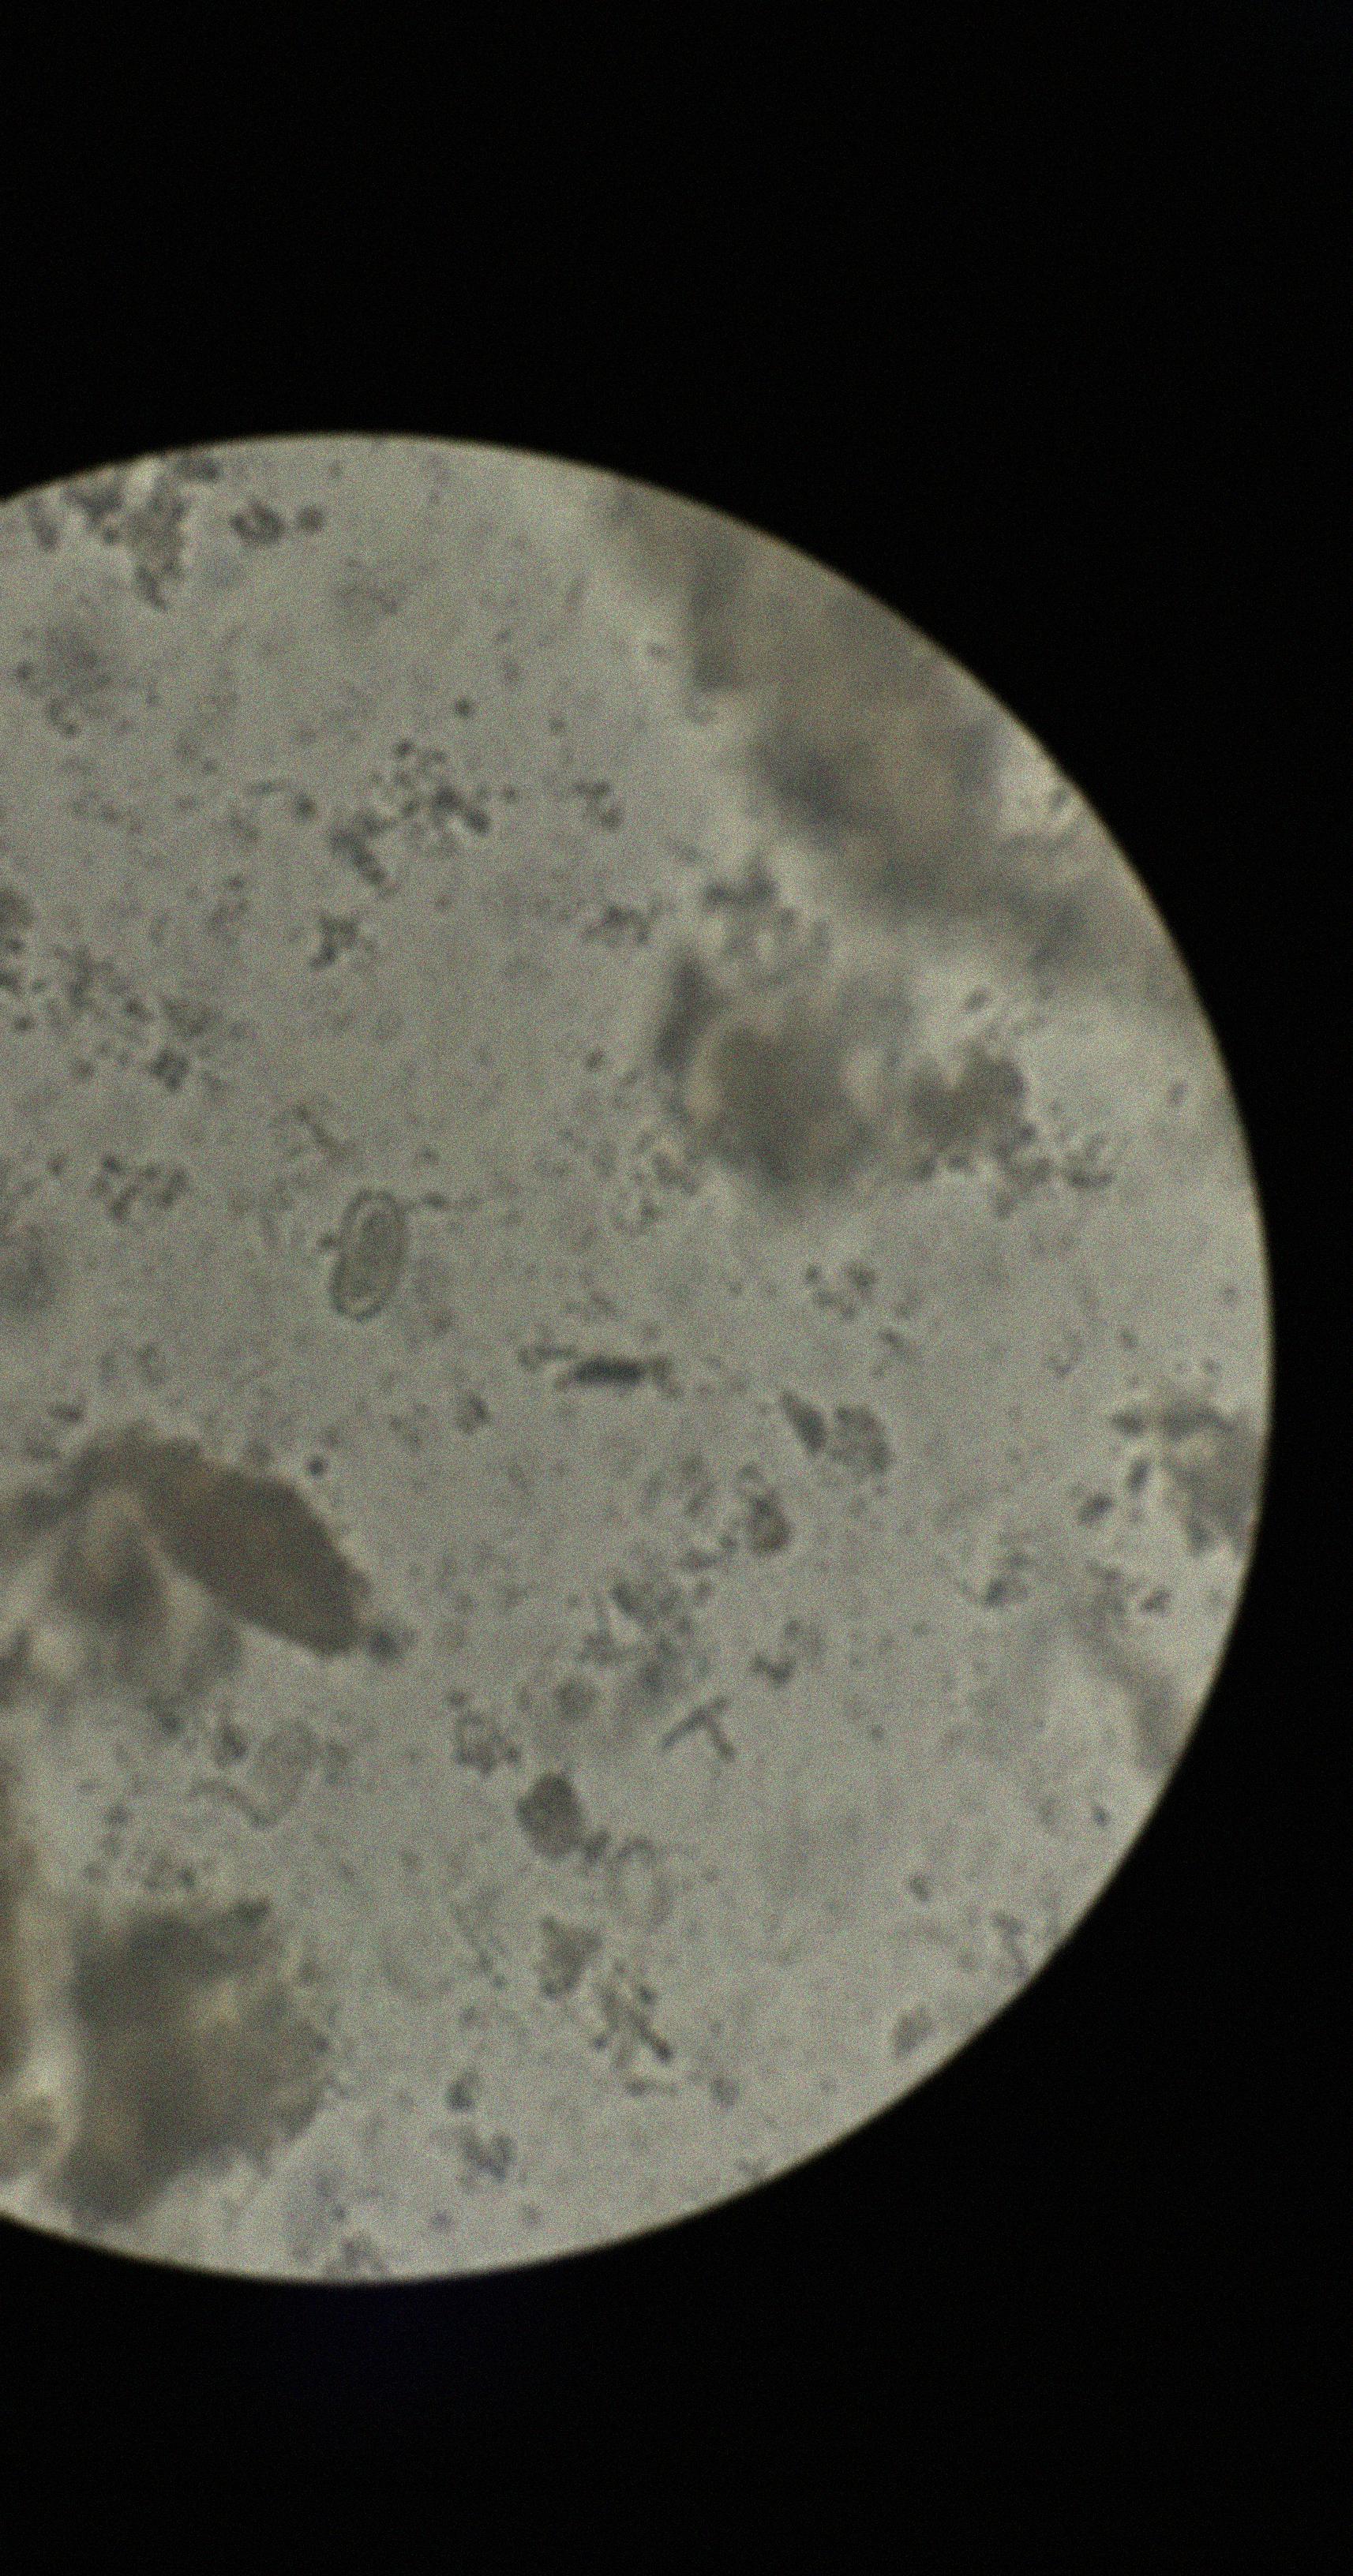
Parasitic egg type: Capillaria philippinensis